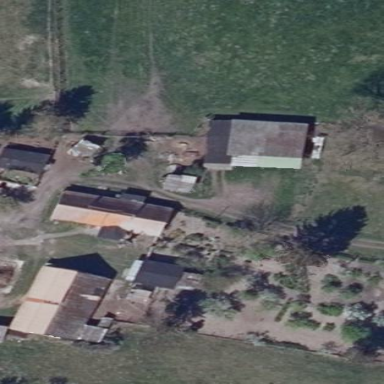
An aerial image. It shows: Farmyard area.